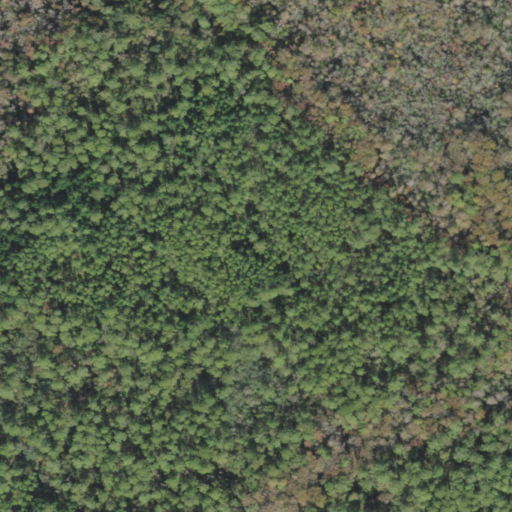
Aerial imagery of island in Florida named Watson Island containing evergreen forest and woody wetlands